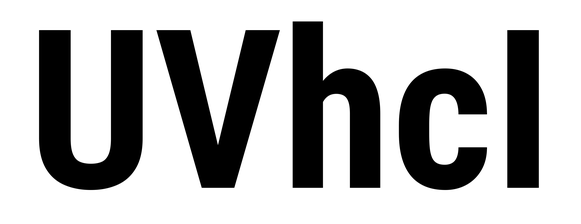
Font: Roboto_Condensed_Bold